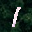
Label: 1